Question: I've got four images I'm creating a Gallery with. One image is displayed at full size, while the other three images are simply cropped thumbnails.
I'm trying to work out if there's a way to have the total height of the three thumbnails equal the height of my largest image.
See the problem I'm having?

'''
<div class="gallery">
<ul class="thumbs">
<li class="thumb">
<a href="#"><img src="1.jpg"></a>
</li>
<li class="thumb">
<a href="#"><img src="2.jpg"></a>
</li>
<li class="thumb">
<a href="#"><img src="3.jpg"></a>
</li>
<li class="thumb">
<a href="#"><img src="4.jpg"></a>
</li>
</ul>
</div>
'''
I was thinking it might be a solution some JS can solve.
I've got a demo up and running here: <URL>
I would appreciate any help with this. Thanks in advance.
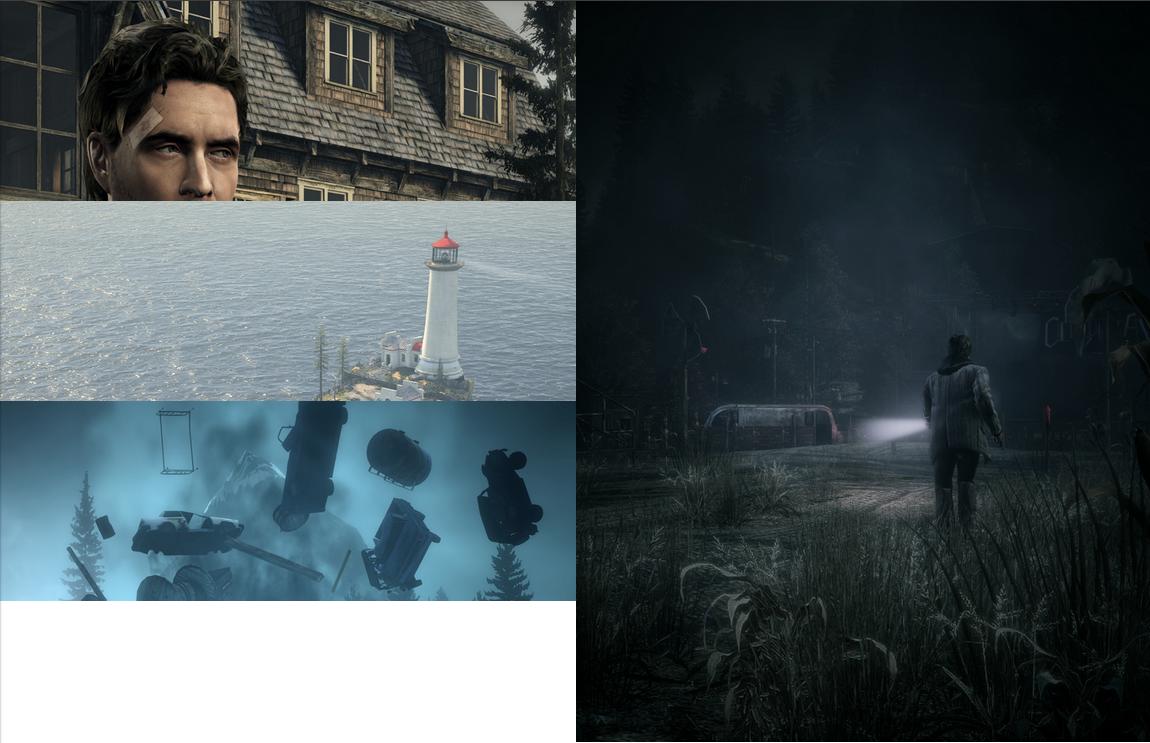
Answer: You could possibly achieve it without JS.
Although, if you're ok with using weird selectors and styles overwritting - but i guess that can be changed if you have more freedom to alter your current HTML
Heres the fiddle just in case: <URL>
A bit more simpler, by adding some more classes
HTML:
'''
<ul class="thumbs">
<li class="thumb thumb-hero">
<a href="#"><img src="http://f.cl.ly/items/0c0G0A3P1k0Q2C3F2D2j/1.jpg" /></a>
</li>
<li class="thumb thumb-sidebar">
<a href="#"><img src="http://f.cl.ly/items/1f3F3L0A1U40213T2v2S/2.jpg" /></a>
</li>
<li class="thumb thumb-sidebar">
<a href="#"><img src="http://f.cl.ly/items/0L0B0p0Y0U2L163S400r/3.jpg" /></a>
</li>
<li class="thumb thumb-sidebar">
<a href="#"><img src="http://f.cl.ly/items/0r1G3Z432A0Y2r0w2X0f/4.jpg" /></a>
</li>
</ul>
'''
CSS:
'''
.thumbs {
overflow:hidden;
position:relative;
width:800px;
max-width:100%;
margin:0 auto;
}
.thumb-hero {
float:right;
width:50%;
}
.thumb-sidebar {
float:left;
width:50%;
height:0;
padding-bottom:21.5%; /*firebuged it*/
position:relative;
overflow:hidden;
}
.thumb-sidebar img {
position:absolute;
top:0;
left:0;
}
'''
<URL>
figuring out 'padding-bottom' value of '.thumb-sidebar'
from the code - image size is 800x1029.
to arrange 3 images next to main image means each sidebar image height must be '1029/3 = 343px' high i.e, each sidebar image size must be '800x343'
Now because whole section is going to be fluid ( unless otherwise ) fluid padding-bottom should be '( 343 [ sidebar image height ] / 1600 [ whole thumbnail section width which is 800 * 2 ] ) * 100 [ percentage ]' and that comes to '21.4375%'
instead of doing the math, its much easier to pop open developer toolbar and fiddle with padding-bottom value until you get the desired result